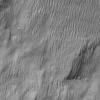
Label: not_dusty